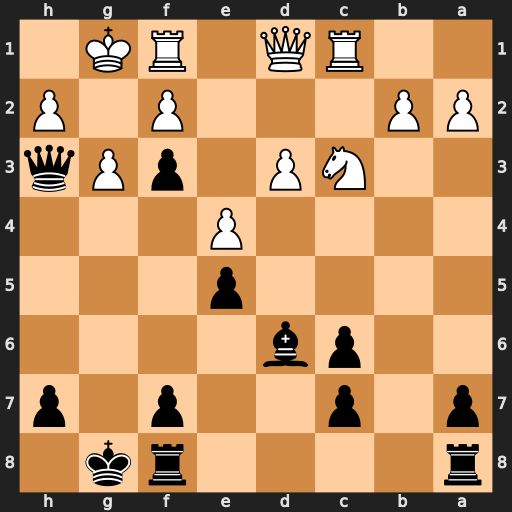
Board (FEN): r4rk1/p1p2p1p/2pb4/4p3/4P3/2NP1pPq/PP3P1P/2RQ1RK1
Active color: b
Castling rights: -
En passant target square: -
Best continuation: Qg2#